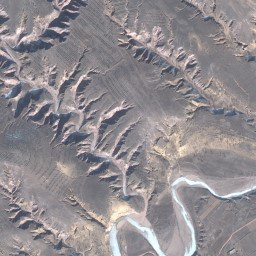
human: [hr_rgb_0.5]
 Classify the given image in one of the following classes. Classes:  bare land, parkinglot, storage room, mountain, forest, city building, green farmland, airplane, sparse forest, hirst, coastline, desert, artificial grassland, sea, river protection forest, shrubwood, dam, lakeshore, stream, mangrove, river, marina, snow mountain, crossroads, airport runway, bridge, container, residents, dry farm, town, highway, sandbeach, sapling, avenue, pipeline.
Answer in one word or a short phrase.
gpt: mountain